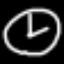
Label: clock